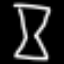
Label: hourglass